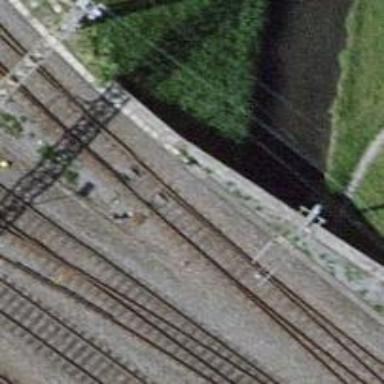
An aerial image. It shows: Railway siding with one electrified track and contact line.